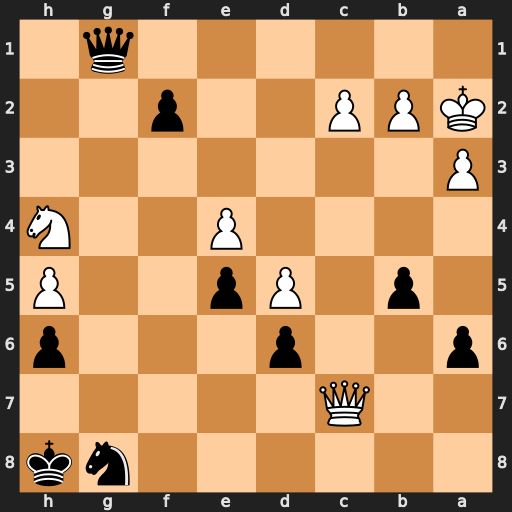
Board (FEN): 6nk/2Q5/p2p3p/1p1Pp2P/4P2N/P7/KPP2p2/6q1
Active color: b
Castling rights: -
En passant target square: -
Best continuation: f1=Q Ng6+ Qxg6 hxg6 Qc4+ Qxc4 bxc4